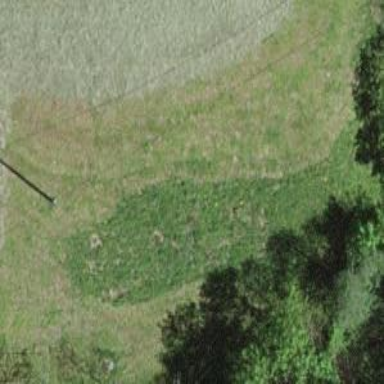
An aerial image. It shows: Area covered with grass.